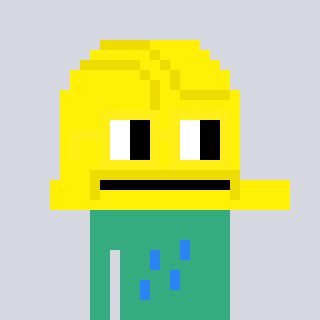
a pixel art character with square yellow glasses, a construction helmet-shaped head and a teal-colored body on a cool background